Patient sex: F
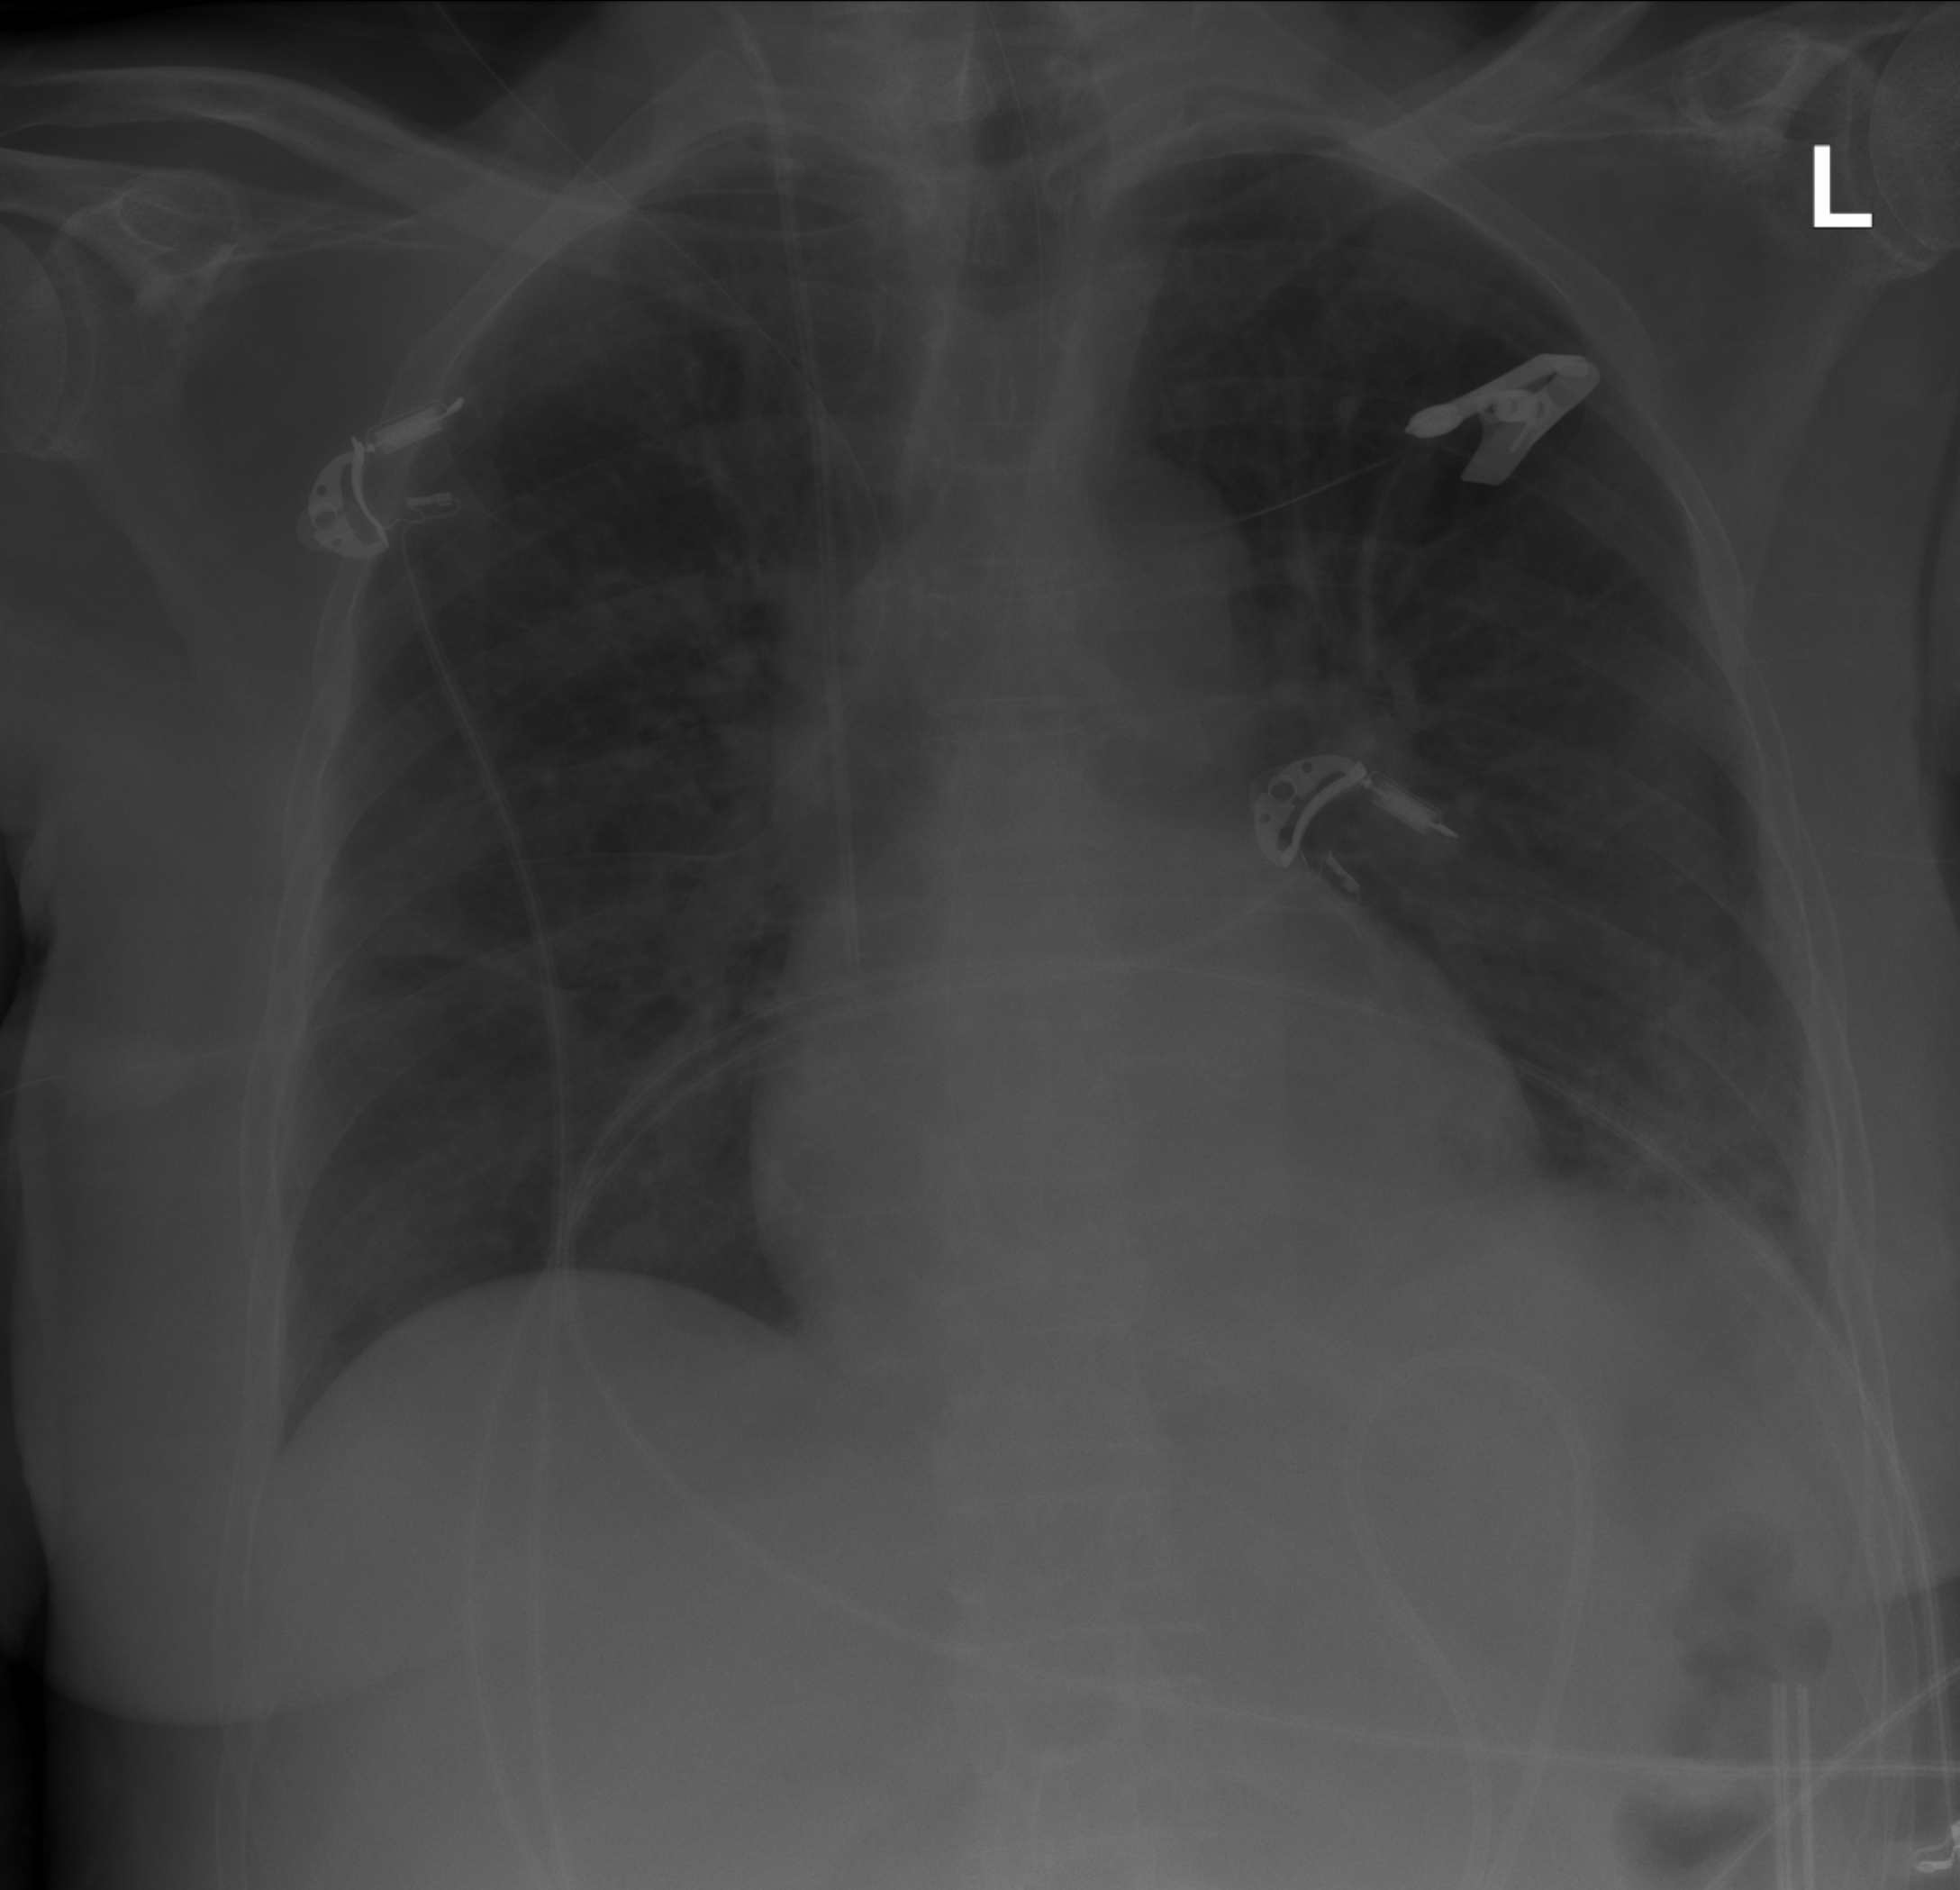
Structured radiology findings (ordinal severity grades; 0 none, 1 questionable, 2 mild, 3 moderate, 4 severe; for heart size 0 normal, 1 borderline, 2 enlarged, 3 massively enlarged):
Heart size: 0
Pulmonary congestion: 2
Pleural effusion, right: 0
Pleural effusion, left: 0
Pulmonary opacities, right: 0
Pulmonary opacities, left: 0
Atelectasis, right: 0
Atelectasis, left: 2